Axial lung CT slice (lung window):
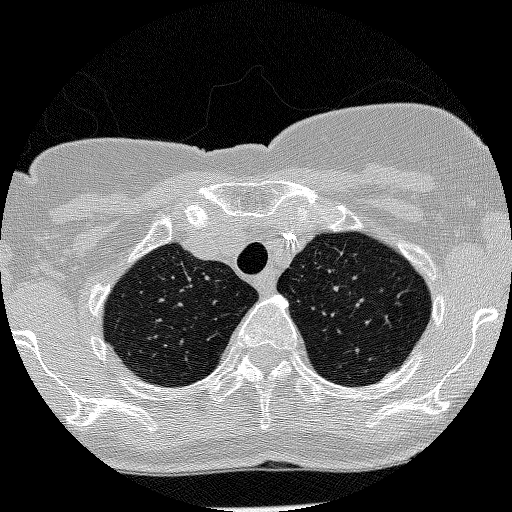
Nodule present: no